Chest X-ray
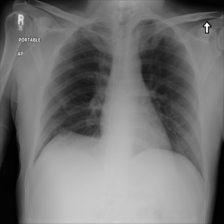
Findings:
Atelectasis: negative
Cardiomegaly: negative
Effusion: negative
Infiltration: negative
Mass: negative
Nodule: negative
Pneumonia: negative
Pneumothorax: negative
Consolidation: negative
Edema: negative
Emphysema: negative
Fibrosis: negative
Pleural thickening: negative
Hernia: negative